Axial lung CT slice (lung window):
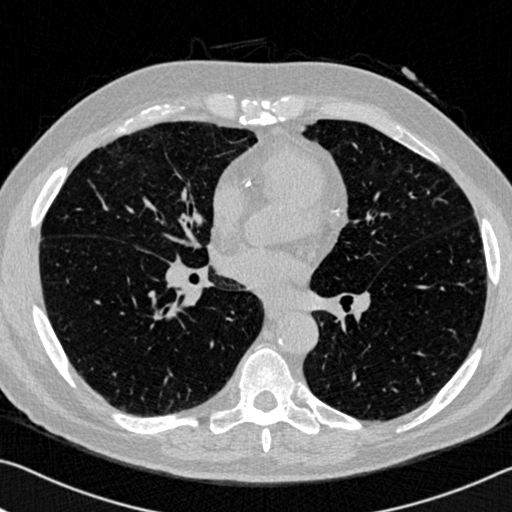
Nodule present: no